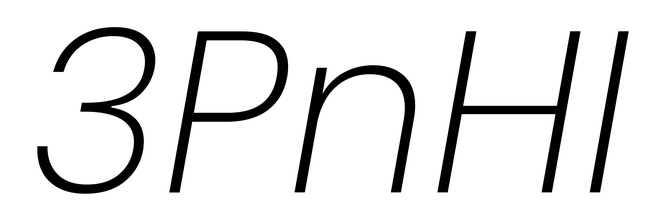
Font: Poppins-ExtraLightItalic